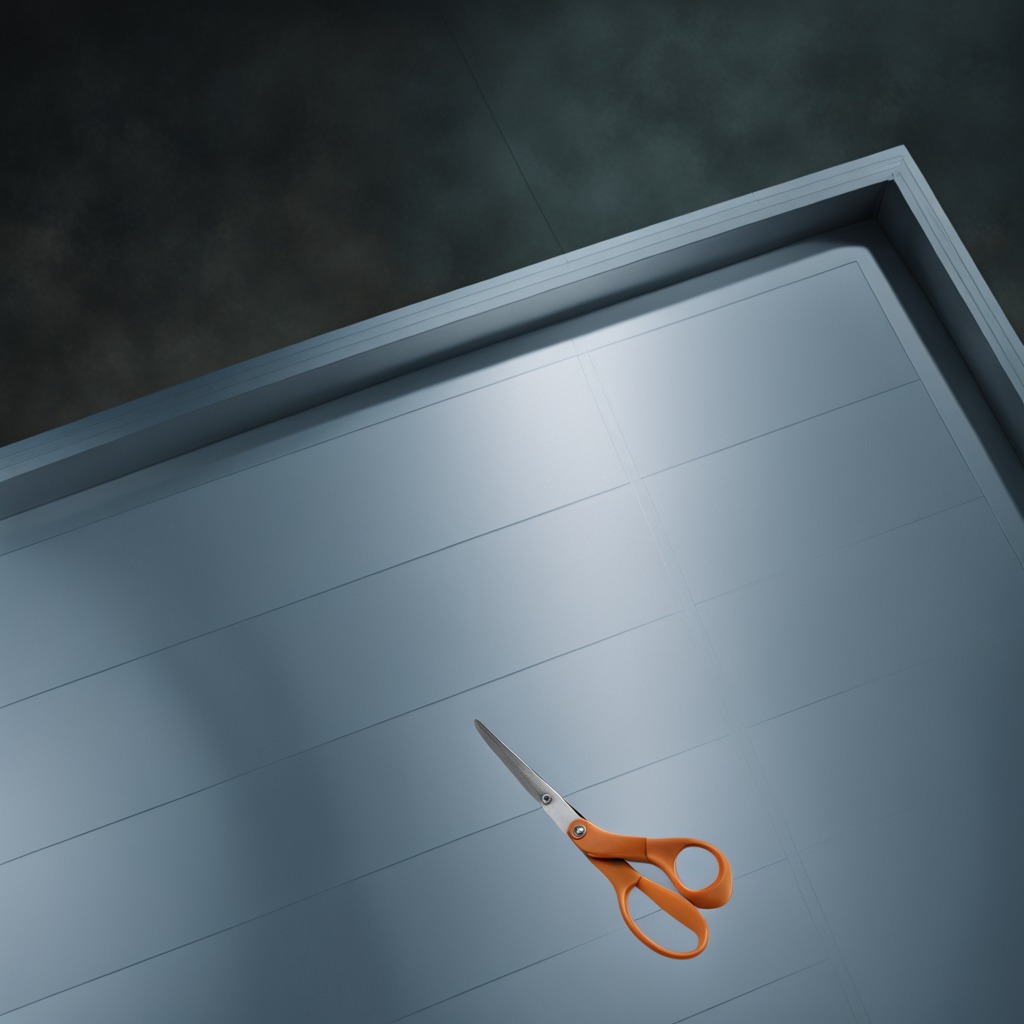
A scissor is lying on the toolbox surface.